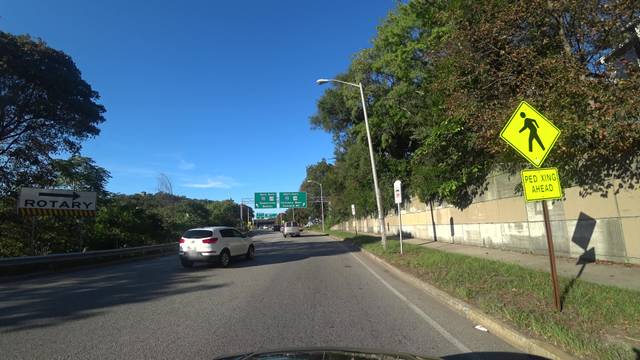
Region: United States
Coordinates: 42.429, -71.103